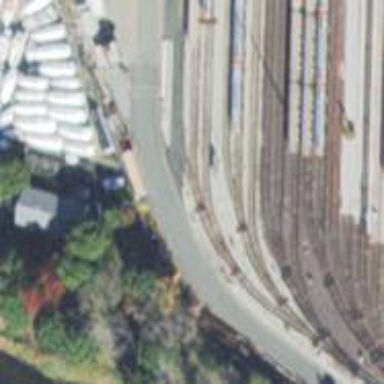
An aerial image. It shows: Electrified rail service yard.